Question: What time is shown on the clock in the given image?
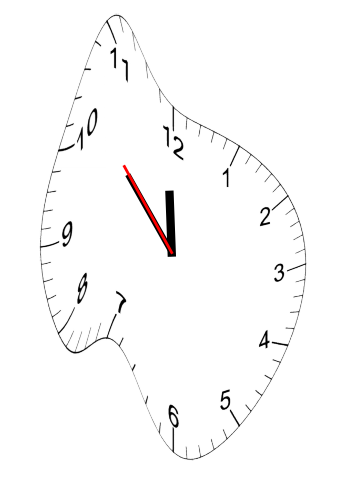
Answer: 11:52:53